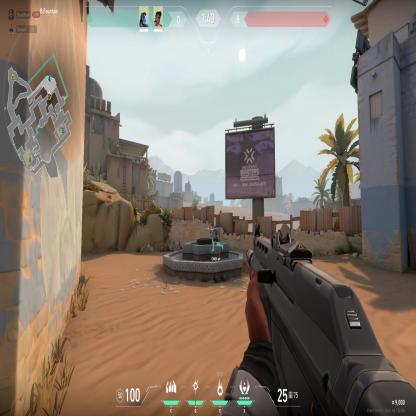
Label: teammate